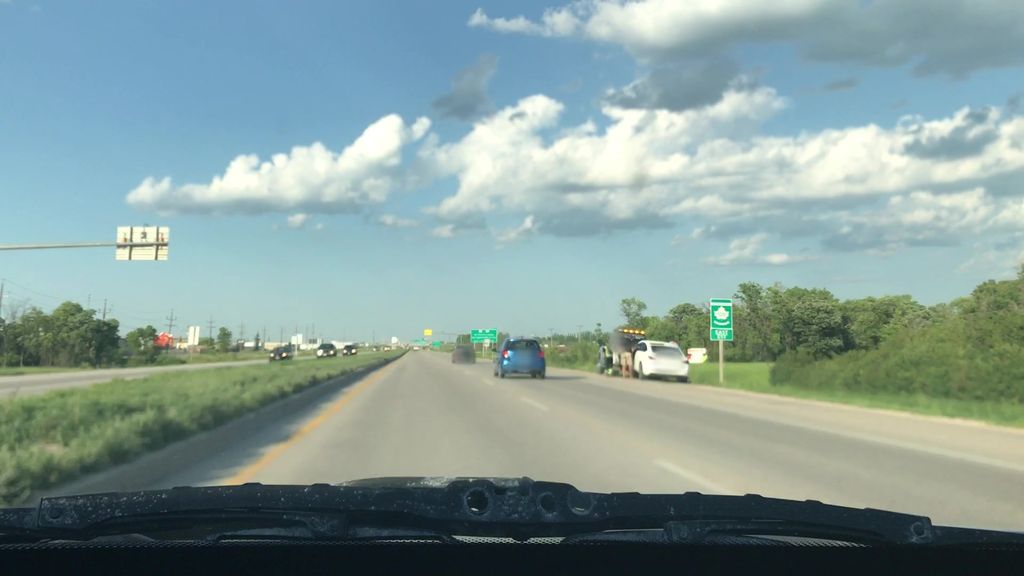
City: winnipeg